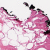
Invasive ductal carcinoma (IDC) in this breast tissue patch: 0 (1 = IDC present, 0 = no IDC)